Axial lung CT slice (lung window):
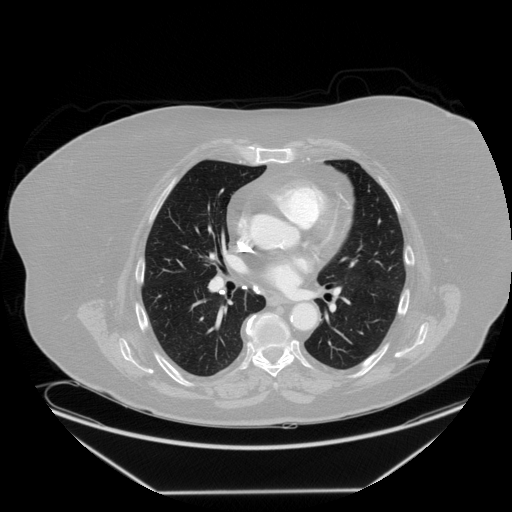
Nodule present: no